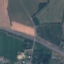
Land use / land cover: Highway